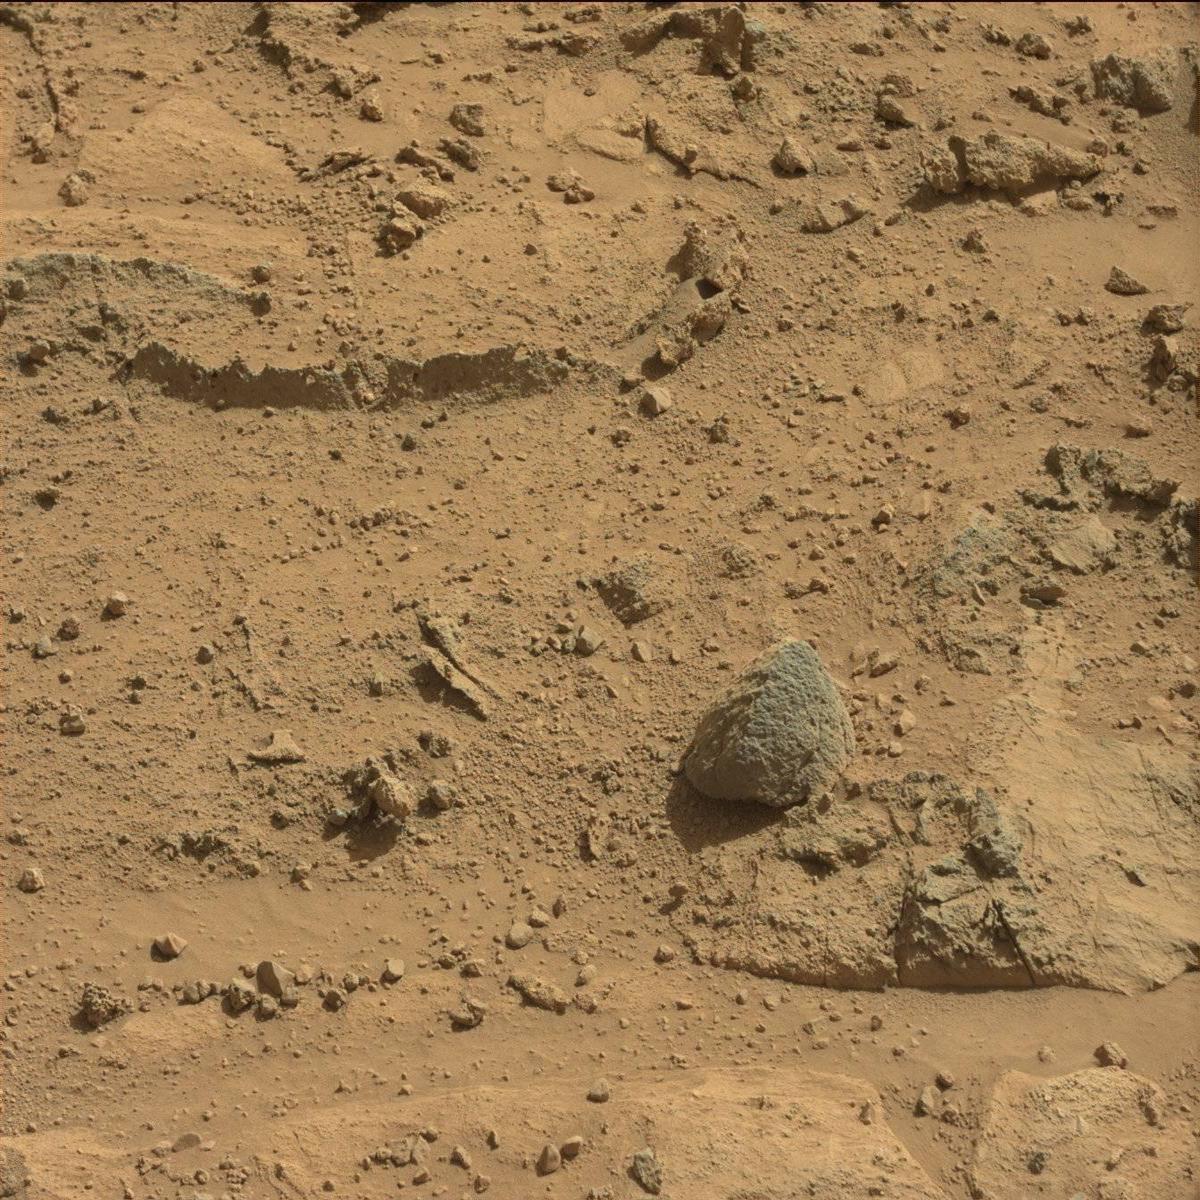
Terrain classes present: Bedrock, Rock, Sand / Soil